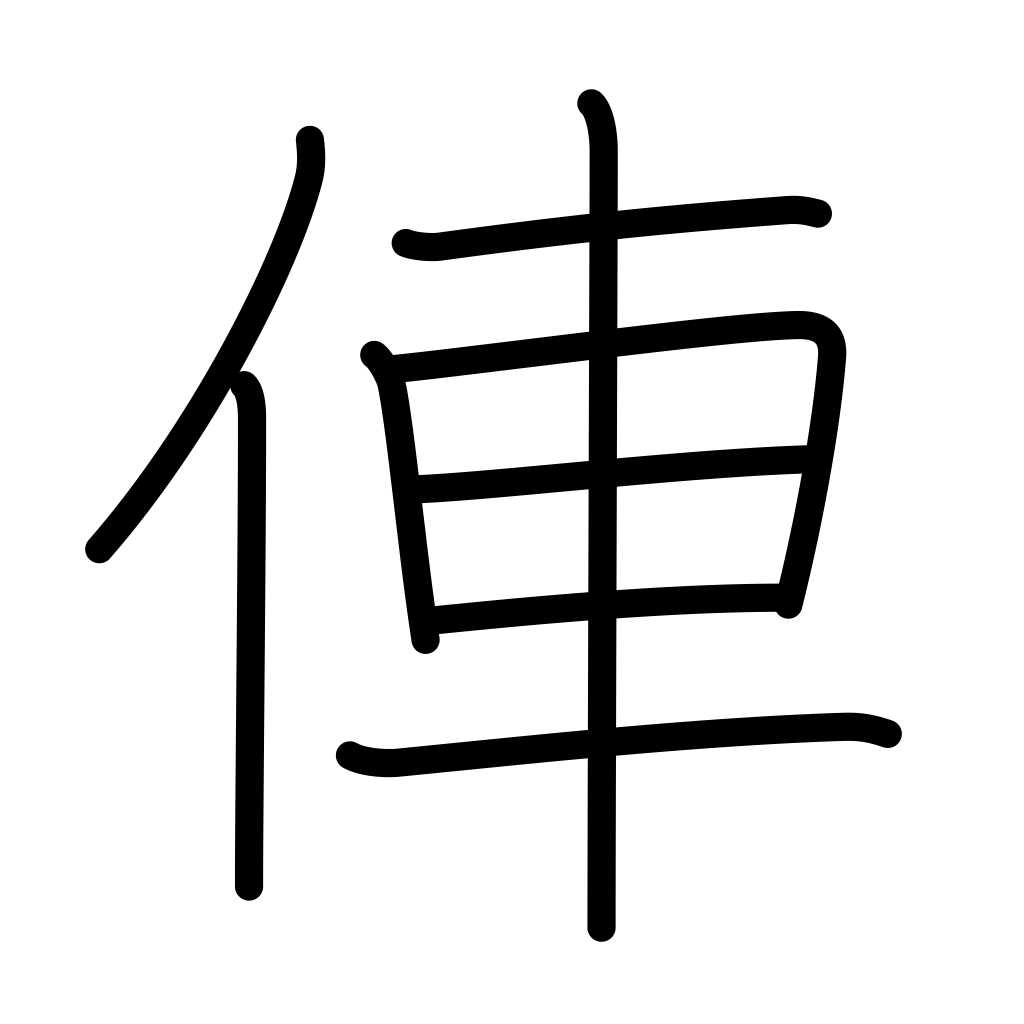
Meaning: jinricksha, rickshaw